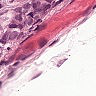
Metastatic tissue present: yes